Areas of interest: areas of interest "Basketball Arena"
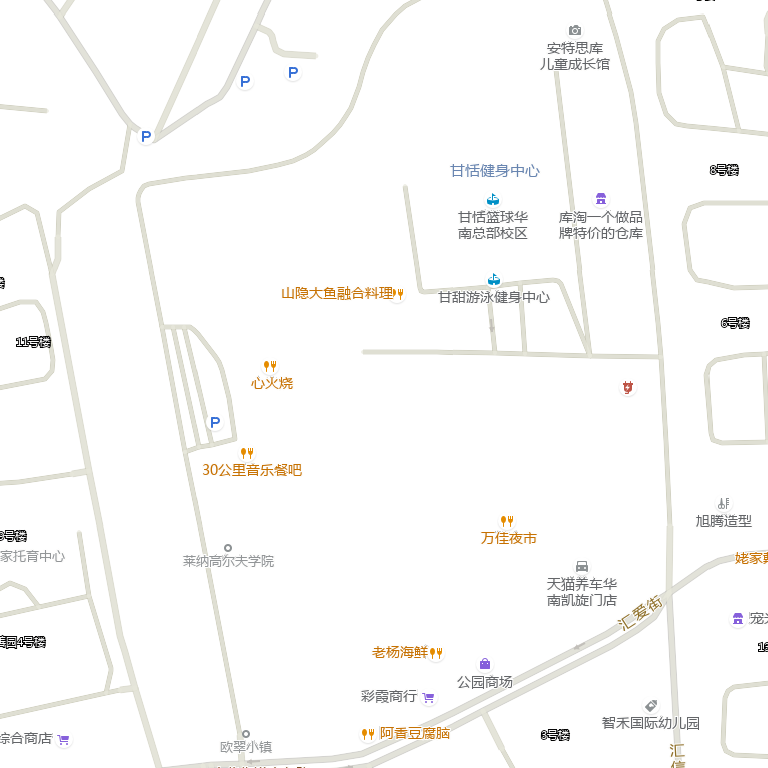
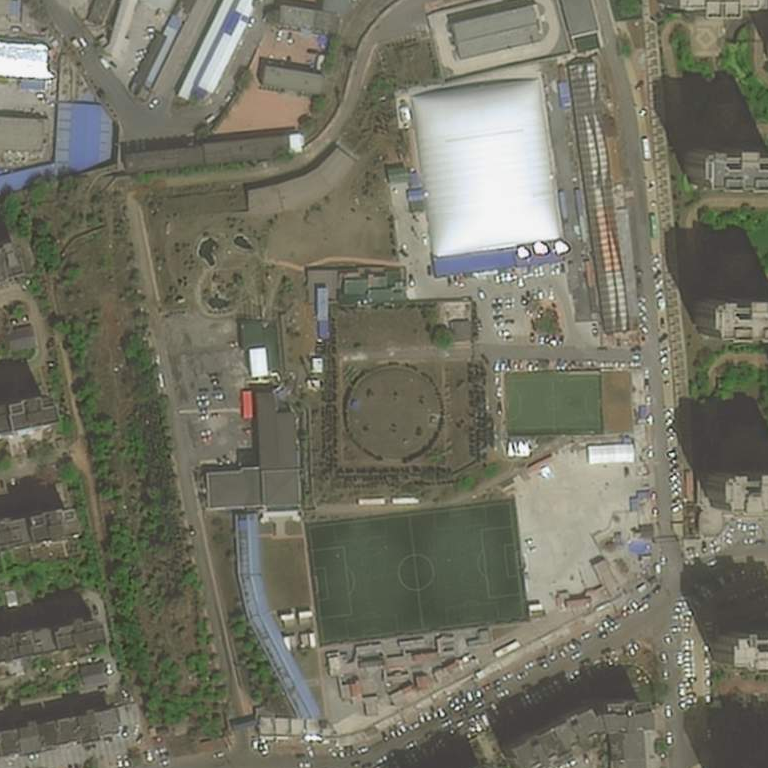